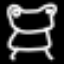
Label: frog